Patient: sex F, age 67
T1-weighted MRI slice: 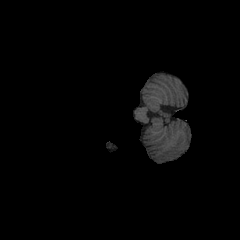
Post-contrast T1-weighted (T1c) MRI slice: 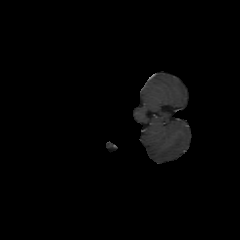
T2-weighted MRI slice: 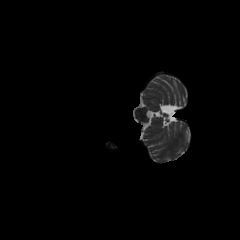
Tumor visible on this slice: no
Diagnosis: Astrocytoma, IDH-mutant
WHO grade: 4